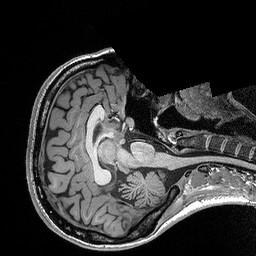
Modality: T1w
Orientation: axial
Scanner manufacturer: siemens
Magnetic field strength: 3 T
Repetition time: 2.3 s
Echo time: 0.00298 s